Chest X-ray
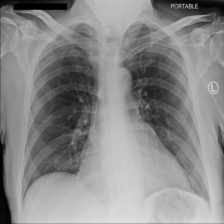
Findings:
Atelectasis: negative
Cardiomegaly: negative
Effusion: negative
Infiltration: negative
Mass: negative
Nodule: negative
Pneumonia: negative
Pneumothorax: negative
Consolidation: negative
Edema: negative
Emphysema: negative
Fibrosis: negative
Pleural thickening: negative
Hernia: negative